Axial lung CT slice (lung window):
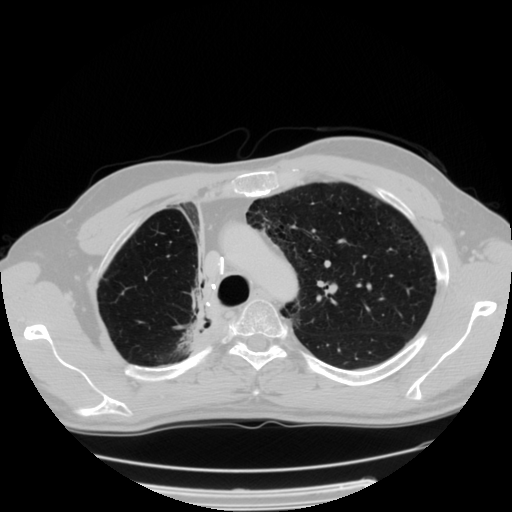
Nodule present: no